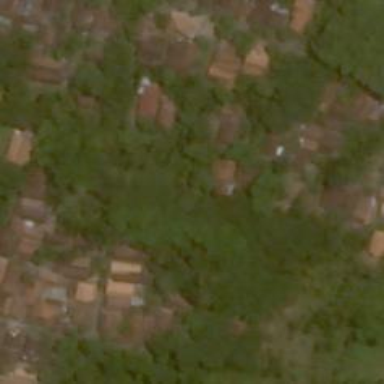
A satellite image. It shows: Village.